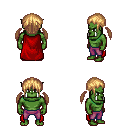
a pixel art fantasy rpg character, male body template, orc, green skin, red cape, magenta pants, light blonde twin-tailed hairstyle, four views (front, back, left, right), 2x2 character sprite sheet, small pixel art, hard edges, no anti-aliasing